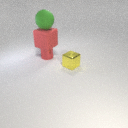
large green rubber sphere above large red rubber cube